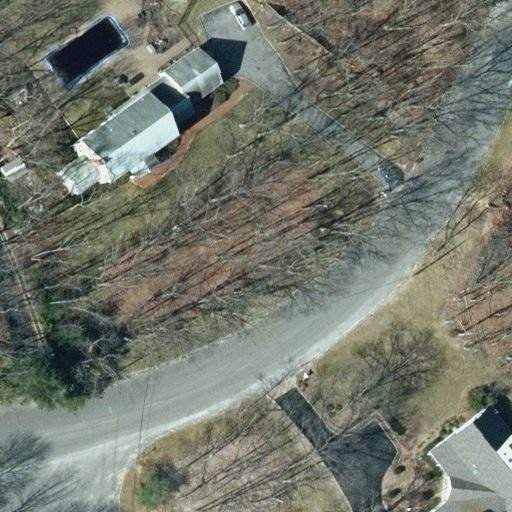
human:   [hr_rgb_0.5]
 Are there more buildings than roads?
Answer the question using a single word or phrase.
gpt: no

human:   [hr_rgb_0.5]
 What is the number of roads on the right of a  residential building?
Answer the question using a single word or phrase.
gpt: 0

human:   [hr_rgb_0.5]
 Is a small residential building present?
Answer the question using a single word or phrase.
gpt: no

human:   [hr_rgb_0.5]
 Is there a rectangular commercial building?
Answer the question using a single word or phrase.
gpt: no

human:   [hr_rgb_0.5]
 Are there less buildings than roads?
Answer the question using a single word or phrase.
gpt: no

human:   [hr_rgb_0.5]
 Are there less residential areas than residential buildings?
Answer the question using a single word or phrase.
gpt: yes

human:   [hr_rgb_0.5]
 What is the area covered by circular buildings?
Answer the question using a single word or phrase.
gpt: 0m2

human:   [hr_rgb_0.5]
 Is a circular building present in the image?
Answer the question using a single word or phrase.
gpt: no

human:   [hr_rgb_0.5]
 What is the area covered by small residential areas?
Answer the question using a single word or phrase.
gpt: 0m2

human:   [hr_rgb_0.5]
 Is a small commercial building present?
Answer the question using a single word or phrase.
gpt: no

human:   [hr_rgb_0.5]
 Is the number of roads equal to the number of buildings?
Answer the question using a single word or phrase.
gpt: yes

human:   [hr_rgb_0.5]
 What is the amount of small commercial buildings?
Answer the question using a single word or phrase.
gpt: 0

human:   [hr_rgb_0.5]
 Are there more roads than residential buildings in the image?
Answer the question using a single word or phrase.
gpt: no

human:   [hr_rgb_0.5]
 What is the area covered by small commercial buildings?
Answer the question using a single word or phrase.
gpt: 0m2

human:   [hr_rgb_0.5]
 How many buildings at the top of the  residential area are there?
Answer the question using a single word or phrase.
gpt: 2

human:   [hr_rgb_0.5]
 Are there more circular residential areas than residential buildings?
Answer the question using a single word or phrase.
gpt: no

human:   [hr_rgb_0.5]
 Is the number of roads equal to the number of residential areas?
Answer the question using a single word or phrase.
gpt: no

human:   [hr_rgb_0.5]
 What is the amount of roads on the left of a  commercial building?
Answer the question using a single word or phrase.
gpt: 0

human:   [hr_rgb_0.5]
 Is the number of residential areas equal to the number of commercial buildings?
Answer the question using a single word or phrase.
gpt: no

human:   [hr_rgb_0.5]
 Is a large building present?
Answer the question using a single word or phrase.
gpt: no

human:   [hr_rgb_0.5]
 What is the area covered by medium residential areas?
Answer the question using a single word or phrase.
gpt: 0m2

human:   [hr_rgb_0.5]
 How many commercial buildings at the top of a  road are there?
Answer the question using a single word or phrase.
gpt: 0

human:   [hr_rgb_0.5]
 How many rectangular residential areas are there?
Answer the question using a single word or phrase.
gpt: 1

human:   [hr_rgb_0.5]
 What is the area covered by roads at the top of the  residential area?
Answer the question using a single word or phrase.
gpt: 0m2

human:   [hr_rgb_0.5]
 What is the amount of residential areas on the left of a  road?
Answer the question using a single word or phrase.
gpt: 0

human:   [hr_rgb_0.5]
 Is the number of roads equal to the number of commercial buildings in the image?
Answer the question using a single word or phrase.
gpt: no

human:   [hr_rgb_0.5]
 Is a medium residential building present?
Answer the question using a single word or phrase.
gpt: yes

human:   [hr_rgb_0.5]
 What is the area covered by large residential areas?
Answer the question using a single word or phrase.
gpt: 10637m2

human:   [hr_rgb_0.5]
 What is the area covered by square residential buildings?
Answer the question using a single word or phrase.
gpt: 0m2

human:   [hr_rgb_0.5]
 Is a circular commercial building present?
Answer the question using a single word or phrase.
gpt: no

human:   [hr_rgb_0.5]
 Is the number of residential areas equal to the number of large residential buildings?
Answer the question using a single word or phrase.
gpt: no

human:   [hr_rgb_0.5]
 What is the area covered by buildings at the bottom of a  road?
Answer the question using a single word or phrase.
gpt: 144m2

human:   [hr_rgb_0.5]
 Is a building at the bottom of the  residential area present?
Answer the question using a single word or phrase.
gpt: no

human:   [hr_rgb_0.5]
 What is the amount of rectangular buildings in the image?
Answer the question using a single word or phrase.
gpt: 0

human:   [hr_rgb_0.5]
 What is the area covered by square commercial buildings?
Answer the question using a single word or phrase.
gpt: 0m2

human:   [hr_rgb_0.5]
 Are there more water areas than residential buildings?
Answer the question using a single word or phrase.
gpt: no